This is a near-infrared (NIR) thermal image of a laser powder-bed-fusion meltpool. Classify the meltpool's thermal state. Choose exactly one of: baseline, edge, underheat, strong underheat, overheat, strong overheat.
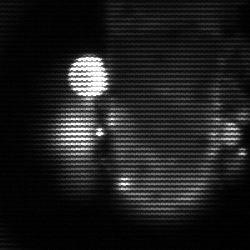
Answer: strong underheat